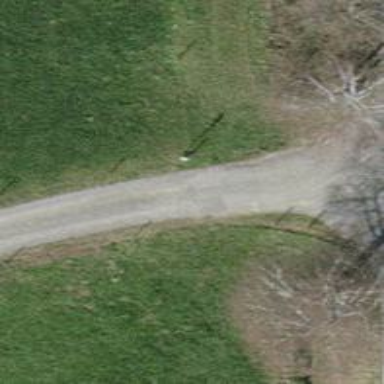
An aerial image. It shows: Dirt track road with bridge.